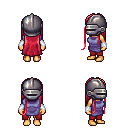
a pixel art fantasy rpg character, female body template, human, tanned skin, chain tabard jacket, red pants, ruby red extra-long hairstyle, metal helm, white cloth bracers, four views (front, back, left, right), 2x2 character sprite sheet, small pixel art, hard edges, no anti-aliasing